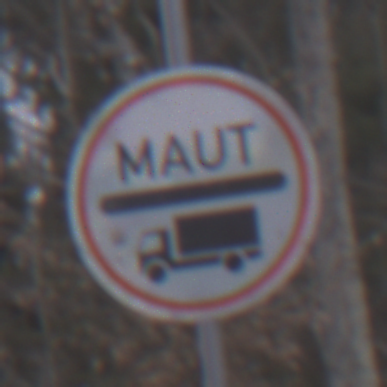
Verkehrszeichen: Mautpflicht
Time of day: Midday
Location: Outdoor (Nature)
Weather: Overcast
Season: Autumn
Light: Natural